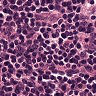
Metastatic tissue present: no